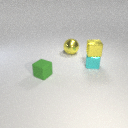
small green rubber cube in front of small cyan metal cube